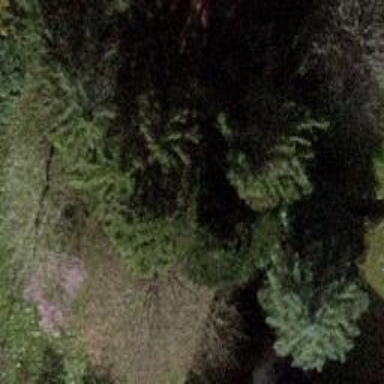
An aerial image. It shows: Row of evergreen trees with needle-leaved foliage.